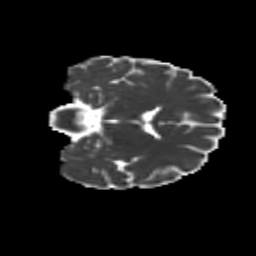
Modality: MD
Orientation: coronal
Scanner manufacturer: siemens
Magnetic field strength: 3 T
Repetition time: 9.2 s
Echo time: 0.084 s